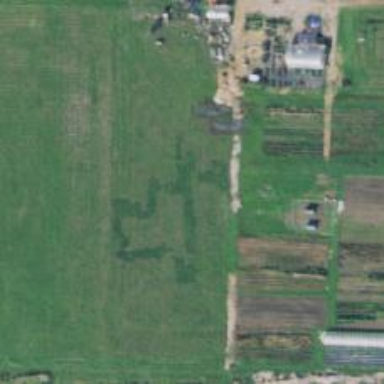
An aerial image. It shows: Historic maze.